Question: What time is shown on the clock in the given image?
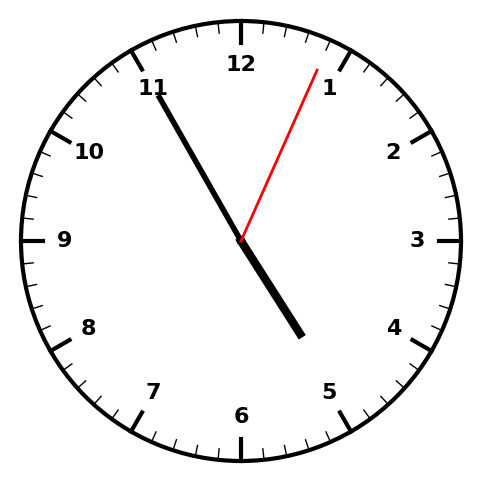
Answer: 04:55:04